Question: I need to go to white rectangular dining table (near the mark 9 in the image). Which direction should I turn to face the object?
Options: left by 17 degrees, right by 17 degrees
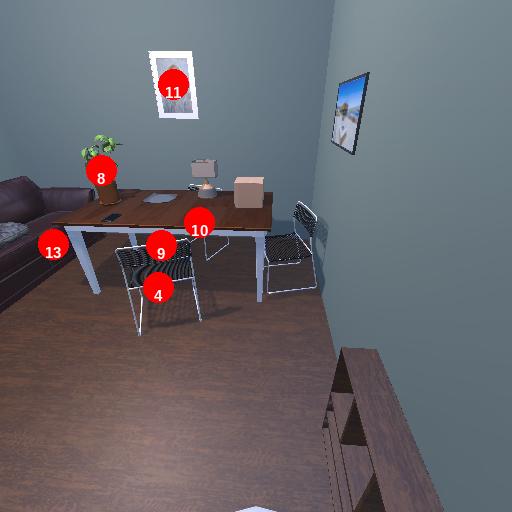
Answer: left by 17 degrees